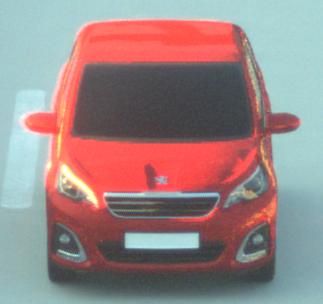
Make: Peugeot
Model: 108 1.0 VTi 68
Detailed model: 108
Model produced from: 2015/03
Model produced until: 2016/10
Doors: 3
Color: red
Road condition: dry road
Daytime: sunrise or sunset
Contrast: medium contrast